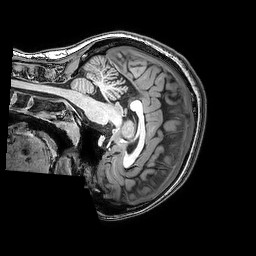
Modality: T1w
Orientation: sagittal
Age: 21
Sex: female
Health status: healthy